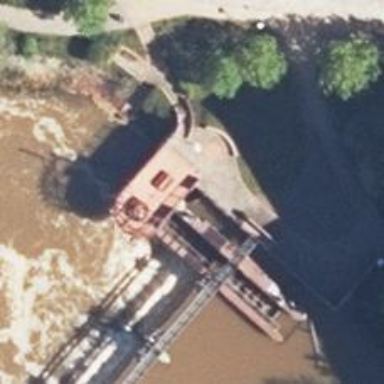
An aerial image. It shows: Lock gate on waterway.